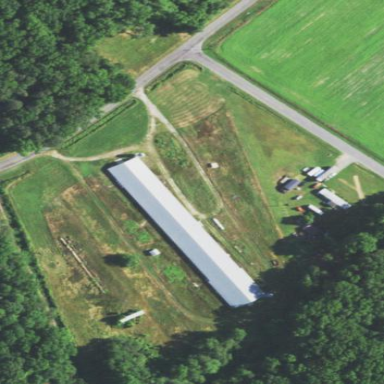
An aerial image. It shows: Farmyard area.